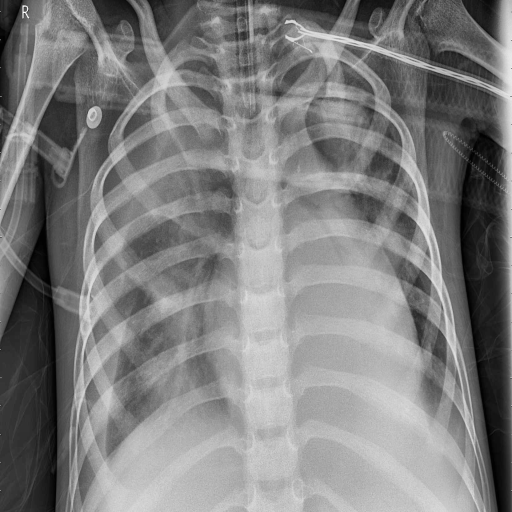
Finding: PNEUMONIA